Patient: sex M, age 81
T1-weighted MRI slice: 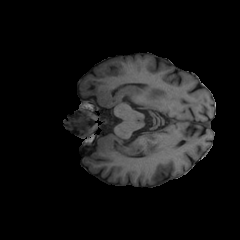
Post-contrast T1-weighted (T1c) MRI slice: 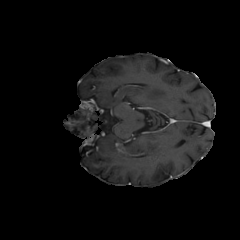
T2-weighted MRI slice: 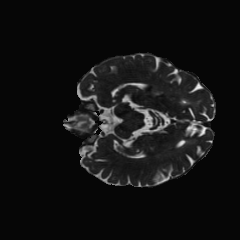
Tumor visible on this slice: no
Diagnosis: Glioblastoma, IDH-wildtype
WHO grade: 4